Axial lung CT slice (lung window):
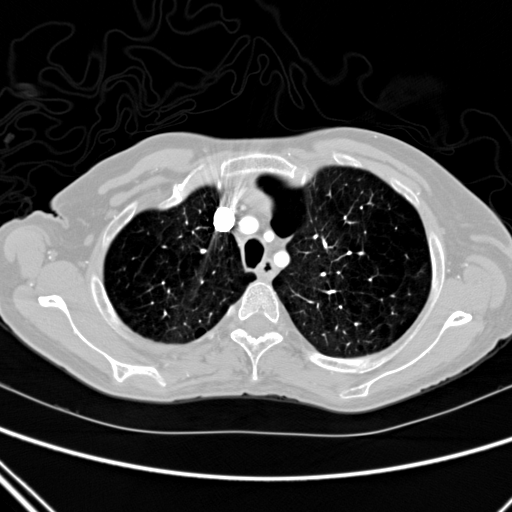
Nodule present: no